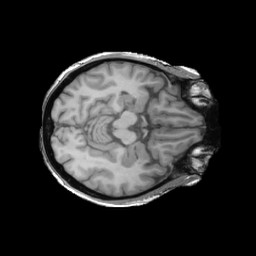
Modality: T1w
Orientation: axial
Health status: ill
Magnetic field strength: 3 T